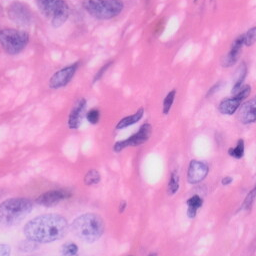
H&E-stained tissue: Skin